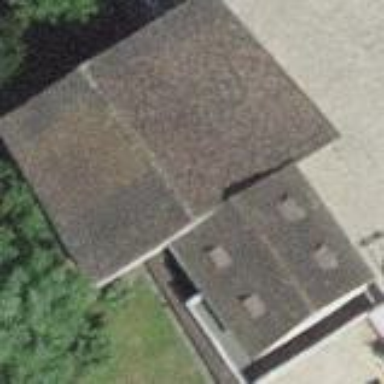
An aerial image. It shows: Building with tile roof.